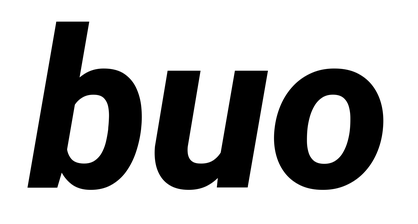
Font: Roboto-Italic_ExtraBold_Italic